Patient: sex M, age 75
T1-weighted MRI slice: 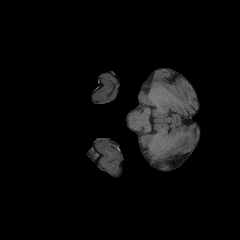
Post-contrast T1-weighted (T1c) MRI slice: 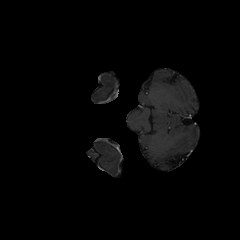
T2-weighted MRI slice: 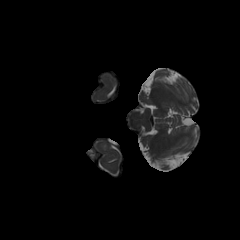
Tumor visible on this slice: no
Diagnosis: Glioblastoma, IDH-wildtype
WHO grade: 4